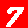
Digit: 7